Interaction volume radius: 10 \u00c5
Interaction volume height: 15 \u00c5
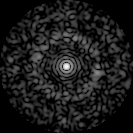
Disorder parameter: 0.8689